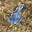
Label: 6